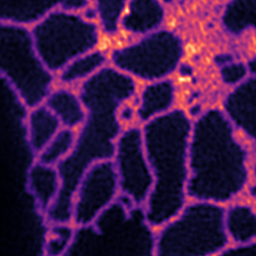
Label: Super-resolution ER image